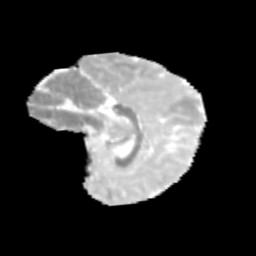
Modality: MD
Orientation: sagittal
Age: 11
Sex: female
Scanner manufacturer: siemens
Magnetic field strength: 3 T
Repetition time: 3.8 s
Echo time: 0.07 s